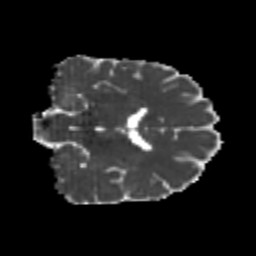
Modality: MD
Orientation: coronal
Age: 24
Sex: female
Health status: healthy
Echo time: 0.074 s